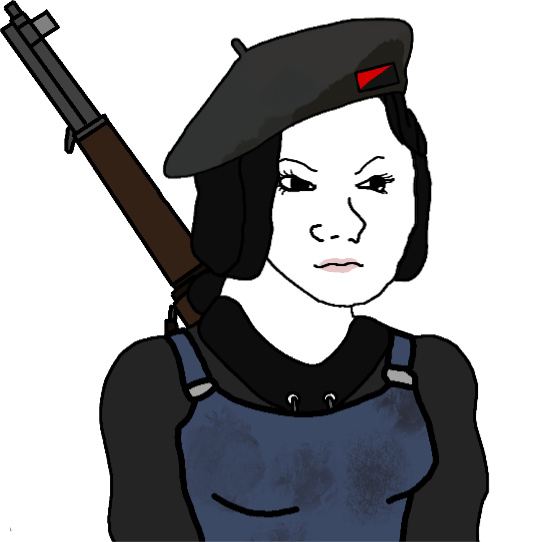
Label: 5_Trad_Wife